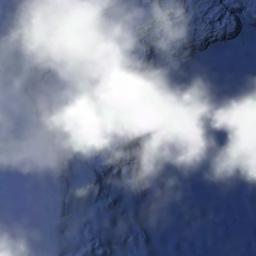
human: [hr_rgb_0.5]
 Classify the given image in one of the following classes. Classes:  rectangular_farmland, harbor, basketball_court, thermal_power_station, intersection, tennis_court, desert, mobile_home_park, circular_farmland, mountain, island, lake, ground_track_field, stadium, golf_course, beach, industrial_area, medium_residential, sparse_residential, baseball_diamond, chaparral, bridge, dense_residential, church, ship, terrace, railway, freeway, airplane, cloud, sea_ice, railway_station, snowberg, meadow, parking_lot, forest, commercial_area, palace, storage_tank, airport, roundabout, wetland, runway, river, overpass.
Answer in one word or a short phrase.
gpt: cloud